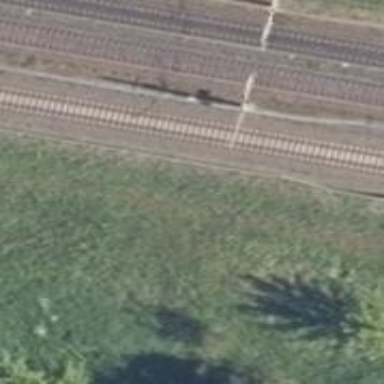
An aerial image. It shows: Milestone along the railway track with catenary mast.